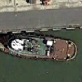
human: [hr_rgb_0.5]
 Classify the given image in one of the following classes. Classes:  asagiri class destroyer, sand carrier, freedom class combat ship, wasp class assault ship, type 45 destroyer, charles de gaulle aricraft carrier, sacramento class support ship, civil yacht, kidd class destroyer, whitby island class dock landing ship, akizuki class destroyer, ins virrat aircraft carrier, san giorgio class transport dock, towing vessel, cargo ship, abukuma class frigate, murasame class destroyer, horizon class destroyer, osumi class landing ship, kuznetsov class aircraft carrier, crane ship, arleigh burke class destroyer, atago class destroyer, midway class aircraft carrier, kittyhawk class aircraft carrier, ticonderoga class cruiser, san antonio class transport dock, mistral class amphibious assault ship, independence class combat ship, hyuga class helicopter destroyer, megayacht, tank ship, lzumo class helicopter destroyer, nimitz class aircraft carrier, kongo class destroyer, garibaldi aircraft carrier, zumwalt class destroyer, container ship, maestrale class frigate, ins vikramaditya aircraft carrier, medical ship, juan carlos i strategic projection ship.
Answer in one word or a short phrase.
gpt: Towing vessel